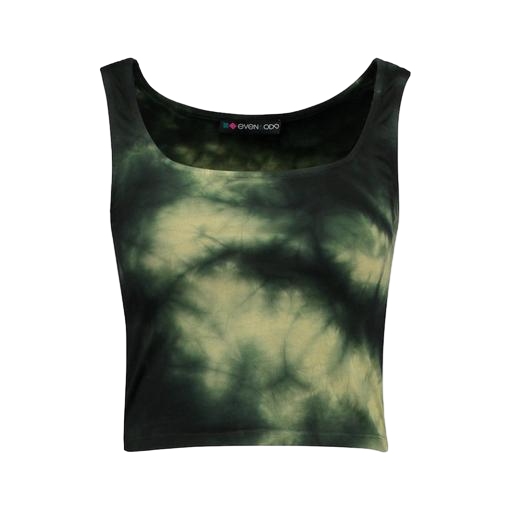
tie dye tank top, green davis dip dye tank, multicolor green tank top, white background